Field crop: maize
Growth stage: 2
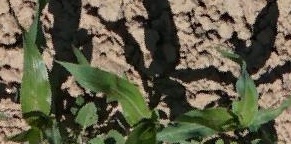
Species: maize